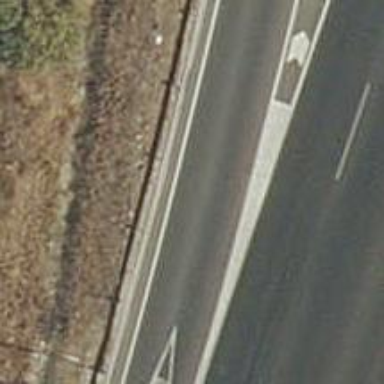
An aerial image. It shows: Road with "give way" sign.